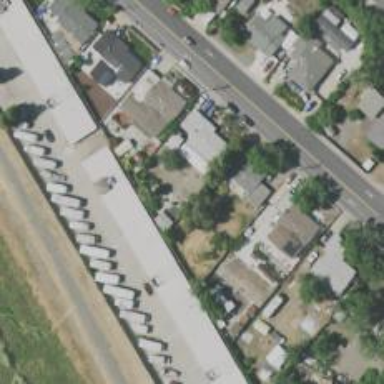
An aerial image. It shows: Commercial building housing storage rental shop.